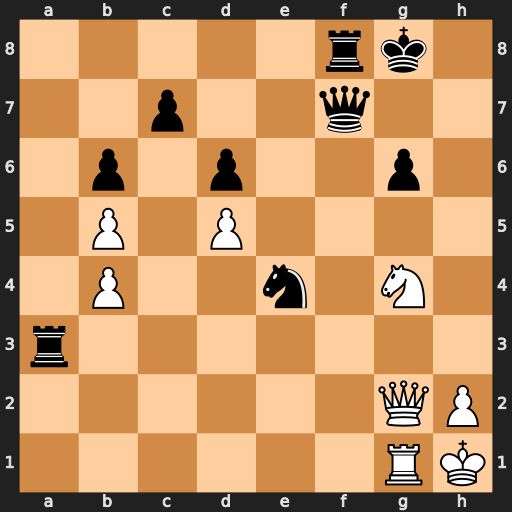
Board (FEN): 5rk1/2p2q2/1p1p2p1/1P1P4/1P2n1N1/r7/6QP/6RK
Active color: w
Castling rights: -
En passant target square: -
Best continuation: Nh6+ Kh7 Nxf7 Ng3+ hxg3